Field crop: tomato
Growth stage: 2
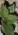
Species: solanum